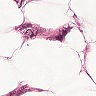
Metastatic tissue present: yes